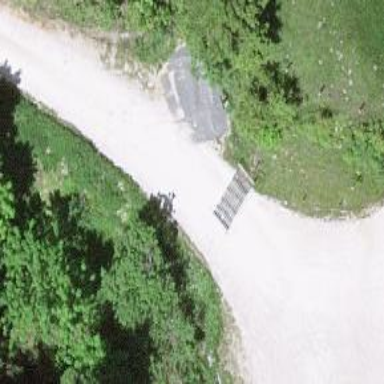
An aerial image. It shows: Cattle grid barrier.